Field crop: maize
Growth stage: 2
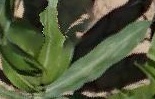
Species: maize